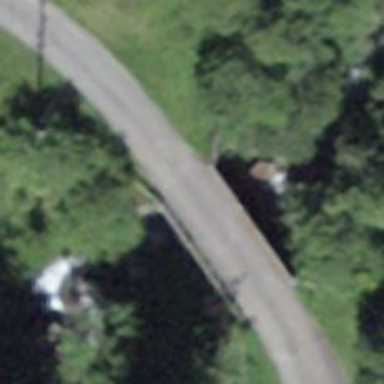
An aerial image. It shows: Unclassified road with bridge.